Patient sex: M
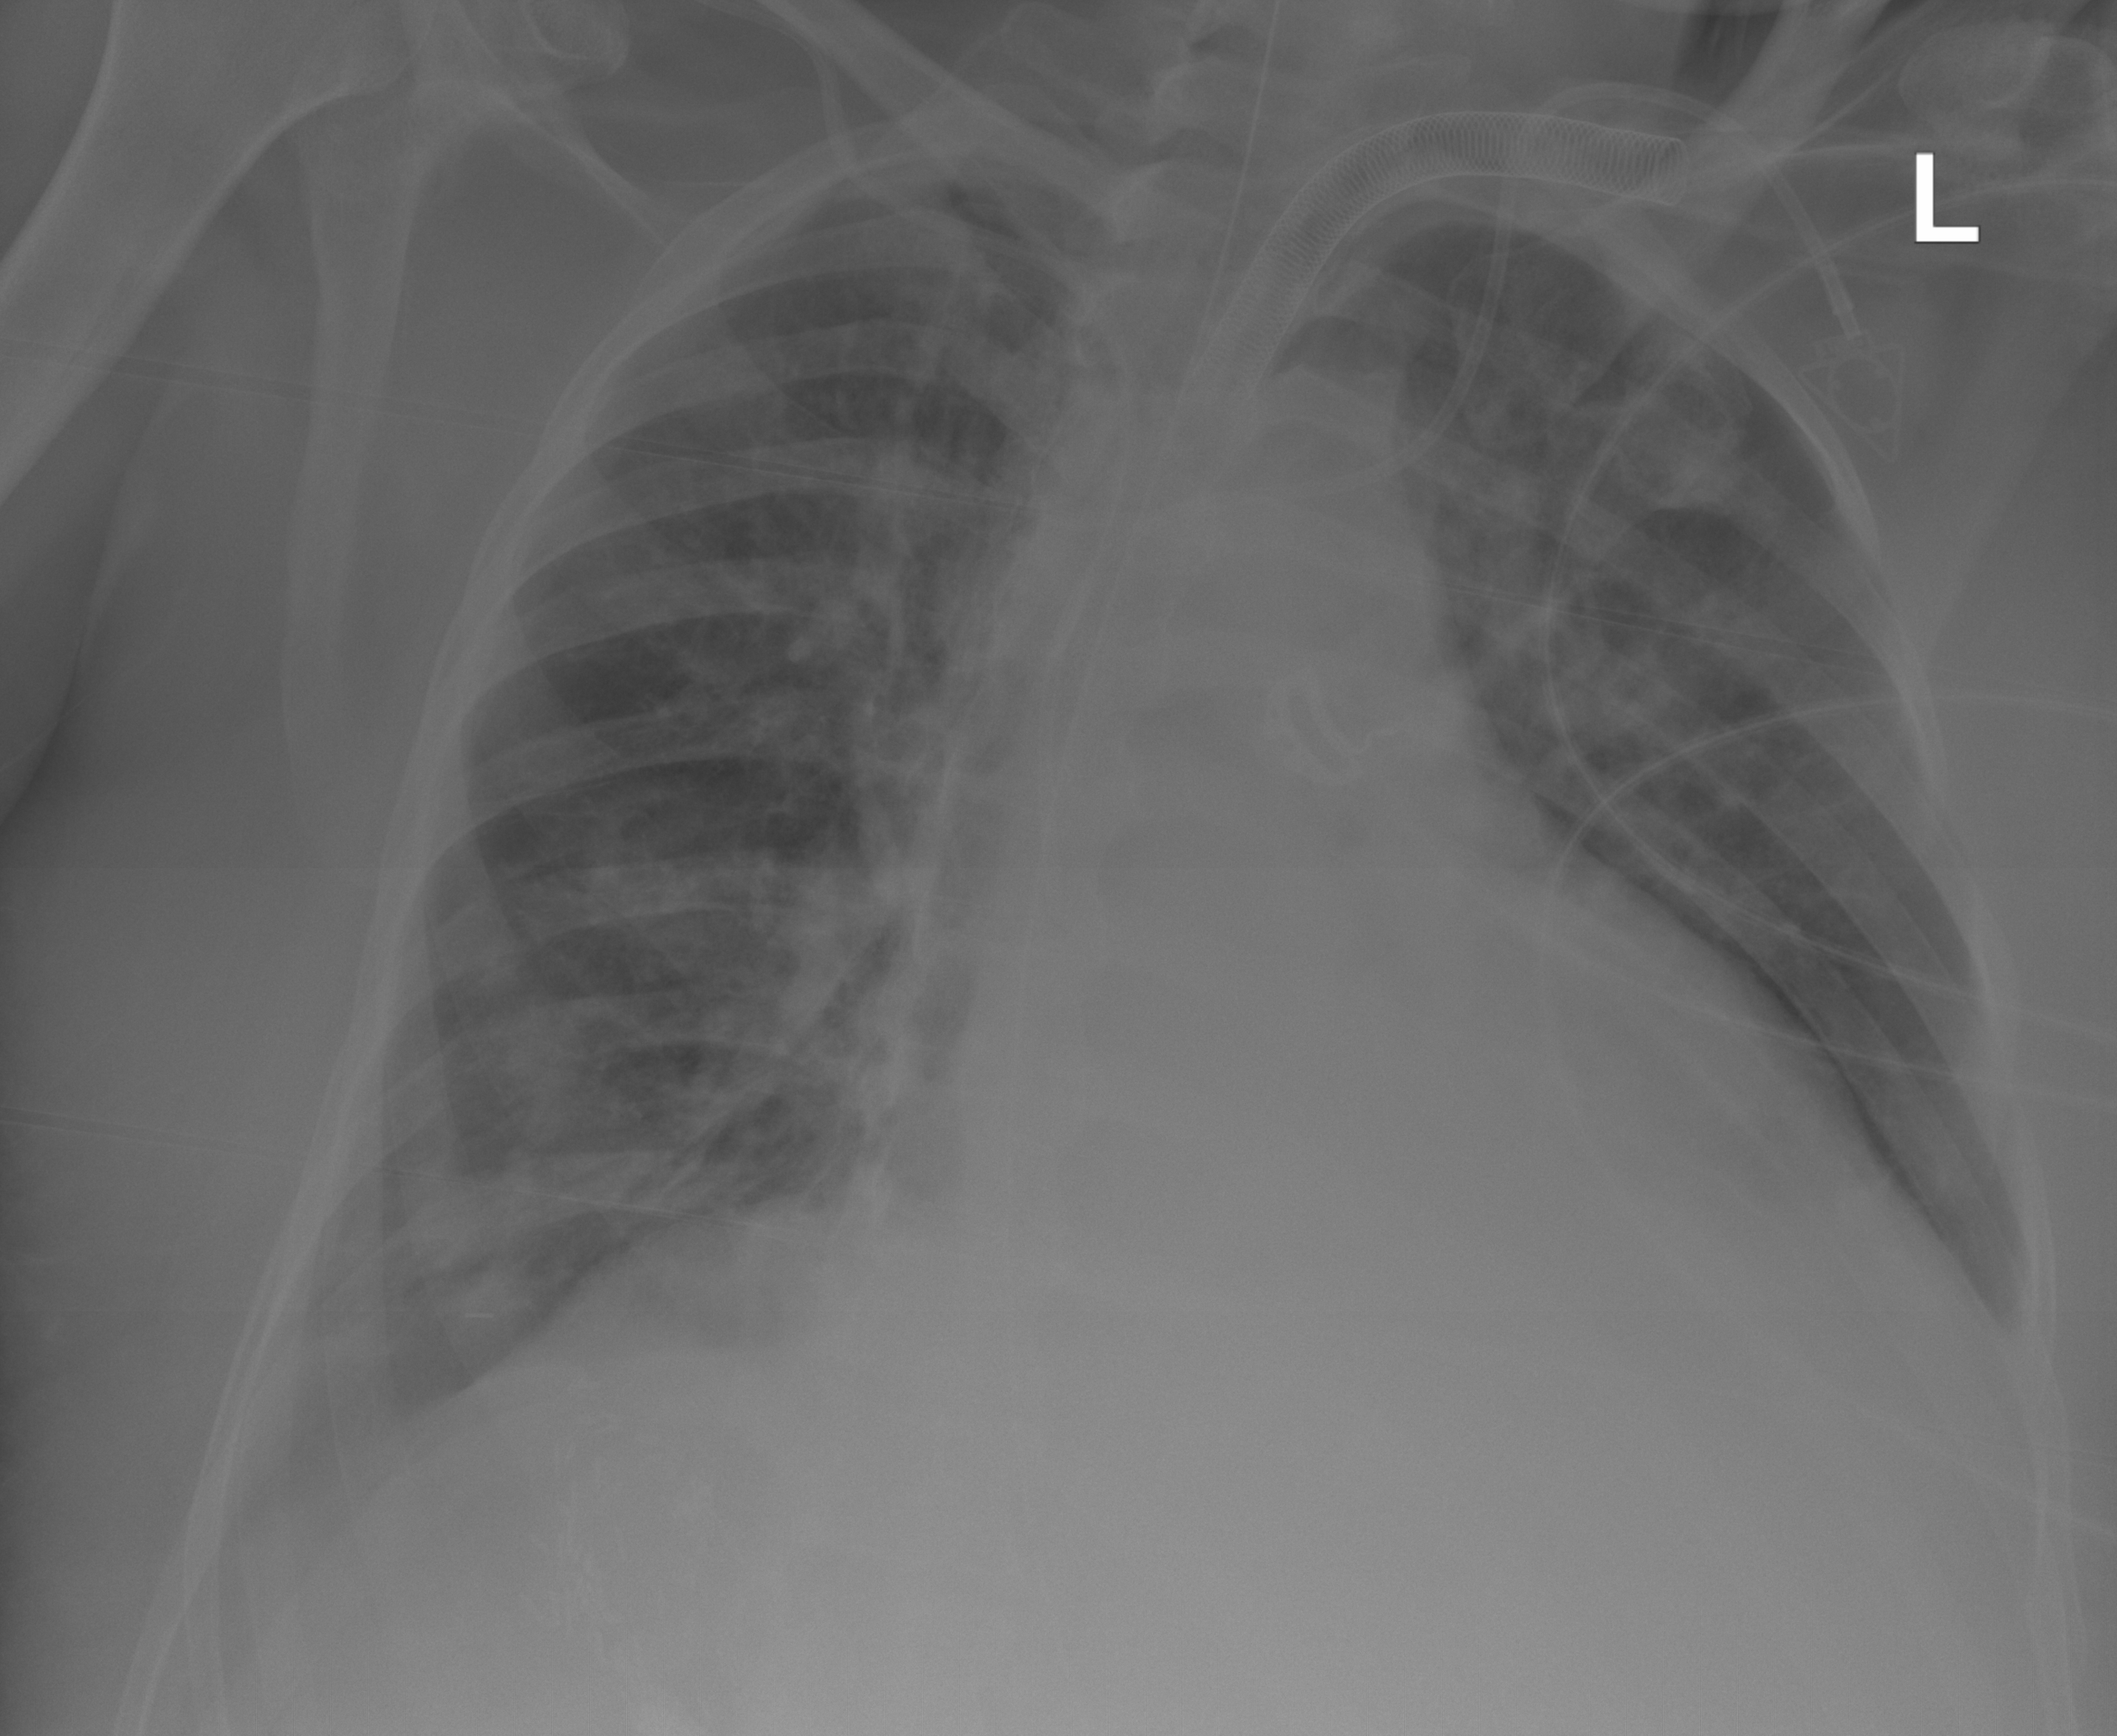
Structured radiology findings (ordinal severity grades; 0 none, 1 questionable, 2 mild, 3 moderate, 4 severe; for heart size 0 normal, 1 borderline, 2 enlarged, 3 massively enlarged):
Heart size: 2
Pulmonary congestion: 2
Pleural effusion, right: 2
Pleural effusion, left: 2
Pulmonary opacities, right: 2
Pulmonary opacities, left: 0
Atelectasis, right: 2
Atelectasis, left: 2